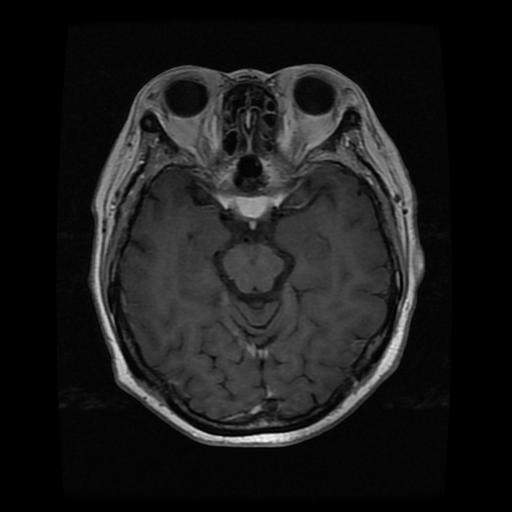
Label: meningioma